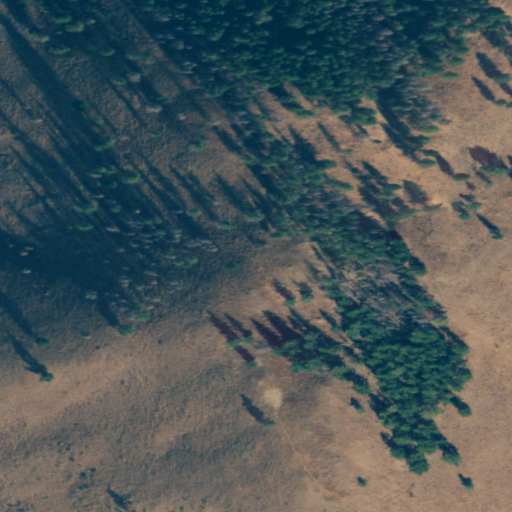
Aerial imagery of mountain in Washington named Bowen Mountain containing grassland, shrub, and evergreen forest